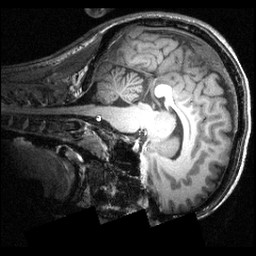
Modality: T1w
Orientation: sagittal
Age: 21
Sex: male
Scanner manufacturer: siemens
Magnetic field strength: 3.951 T
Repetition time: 1.5 s
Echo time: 0.00335 s